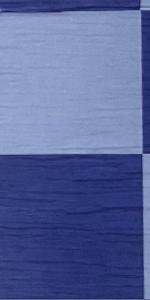
Label: Empty